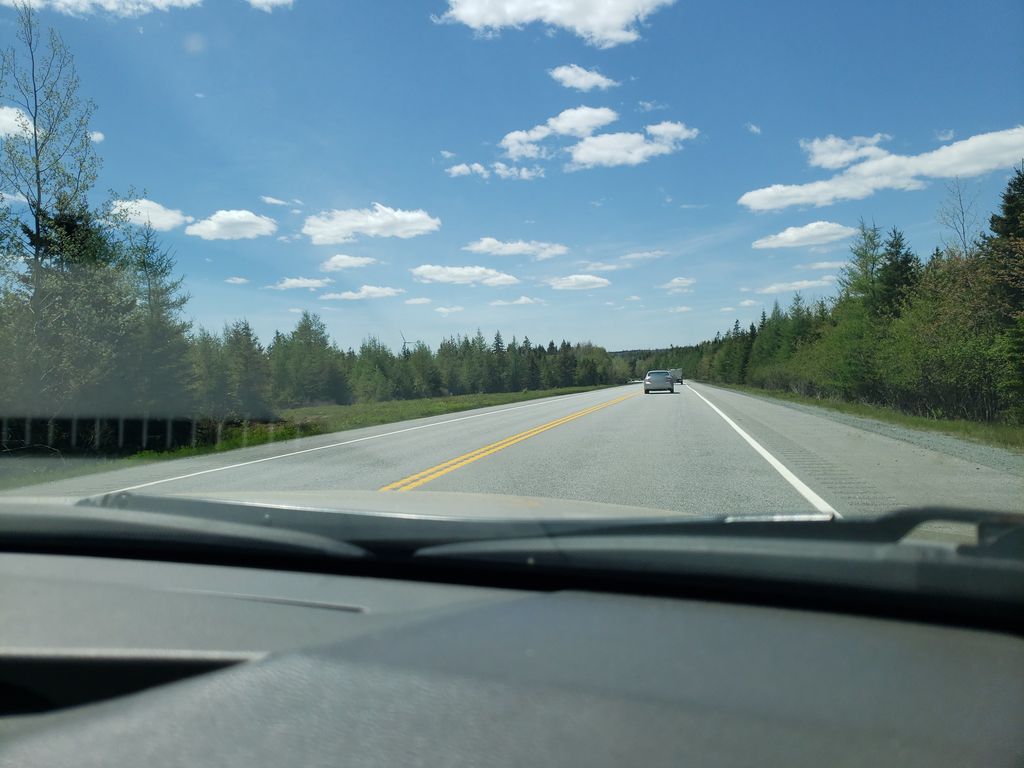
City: halifax